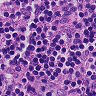
Metastatic tissue present: no